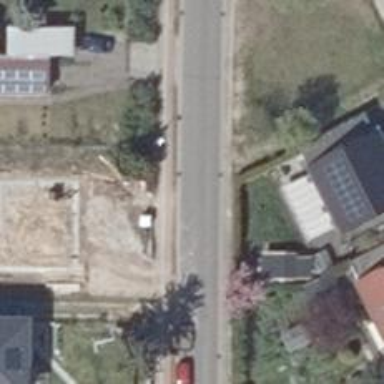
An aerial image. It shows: Unclassified road with asphalt surface and cycle track.